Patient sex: M
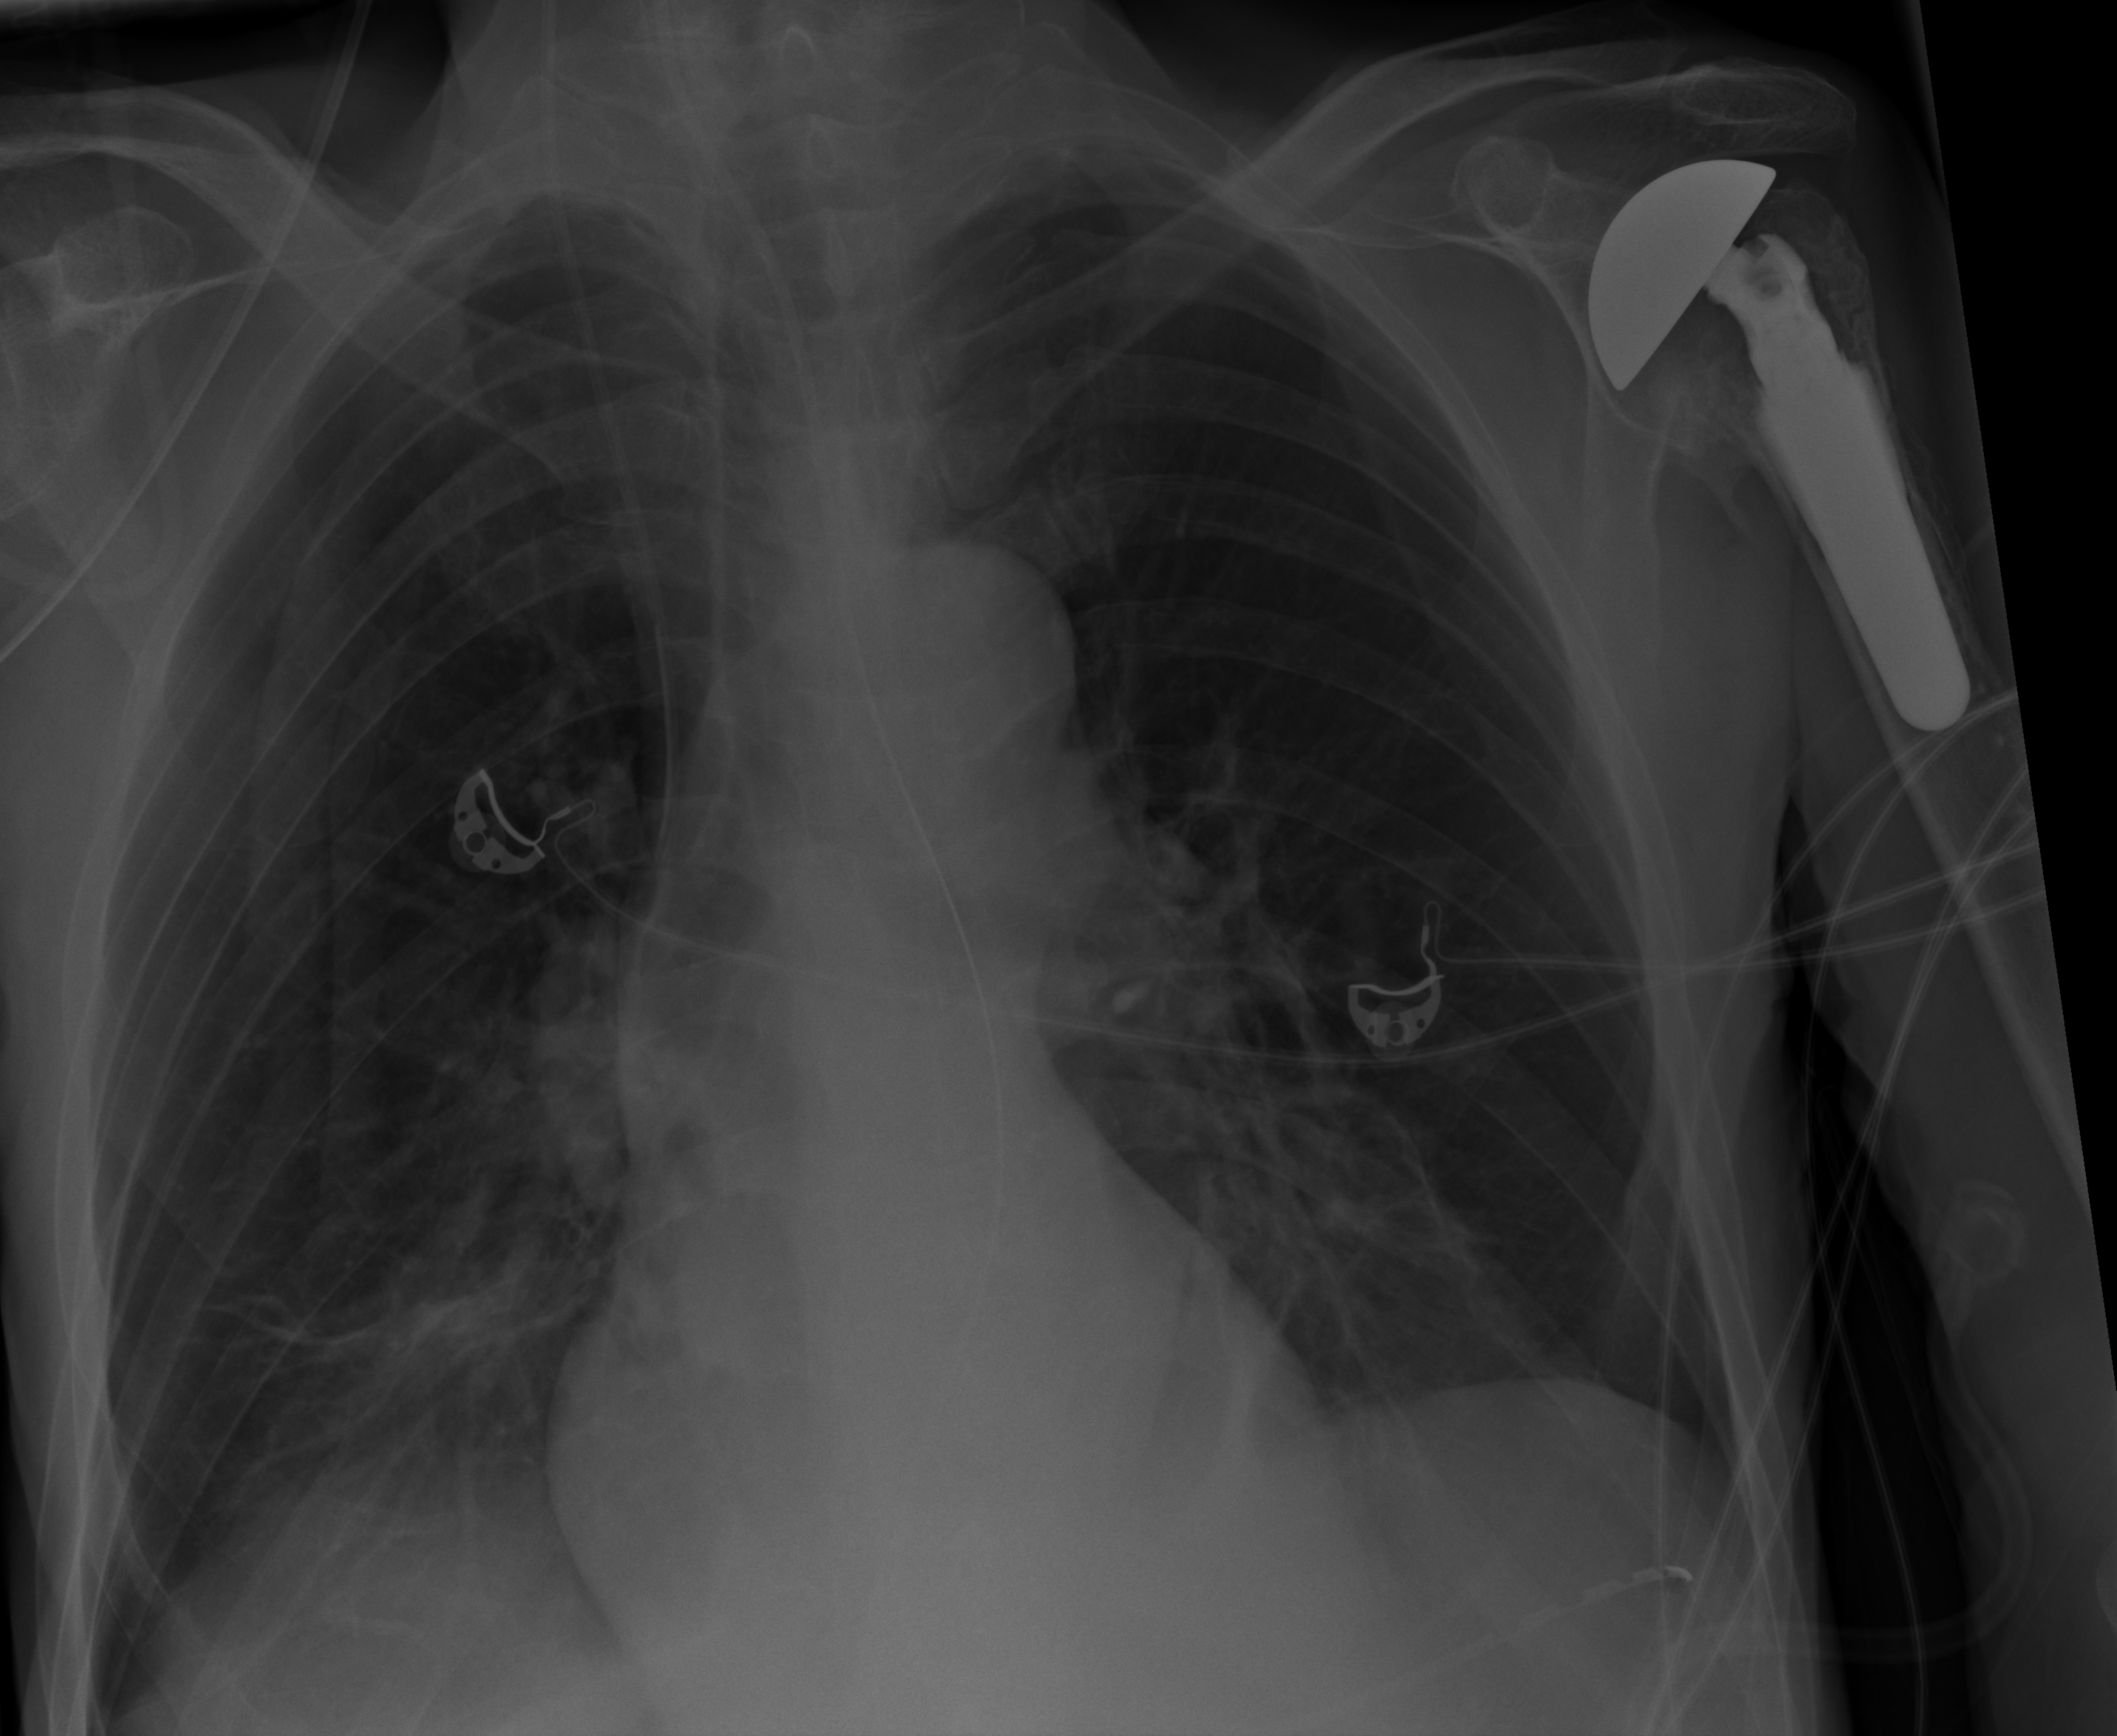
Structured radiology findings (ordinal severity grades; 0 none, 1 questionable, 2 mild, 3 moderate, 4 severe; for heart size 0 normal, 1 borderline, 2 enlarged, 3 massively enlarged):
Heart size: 0
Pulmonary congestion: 0
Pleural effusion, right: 2
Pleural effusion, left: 0
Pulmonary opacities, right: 2
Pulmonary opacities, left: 2
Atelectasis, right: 2
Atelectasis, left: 2